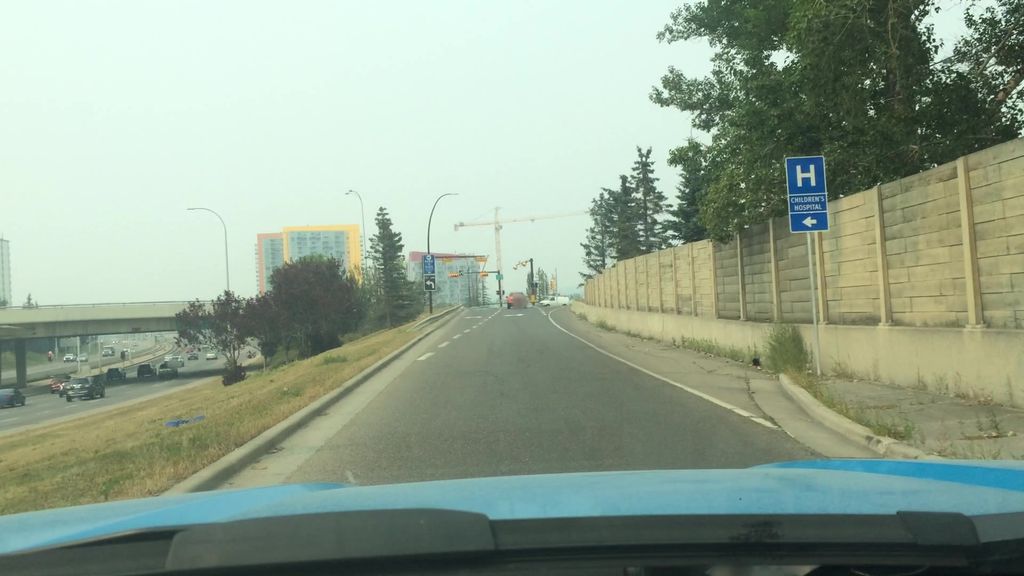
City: calgary